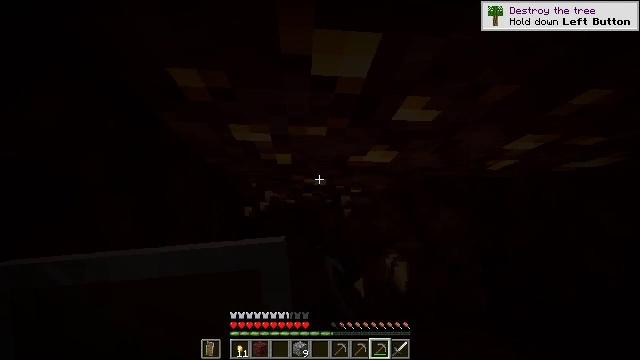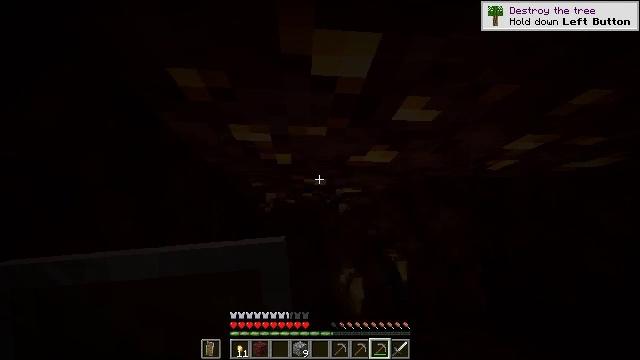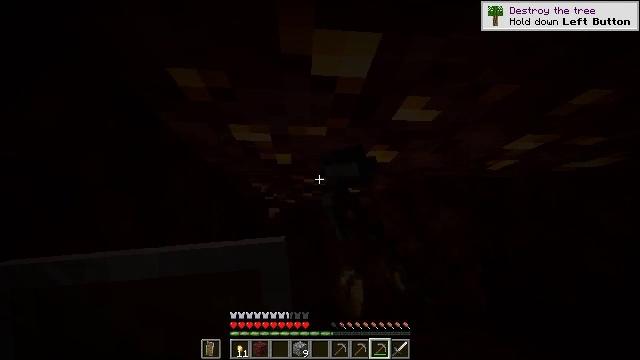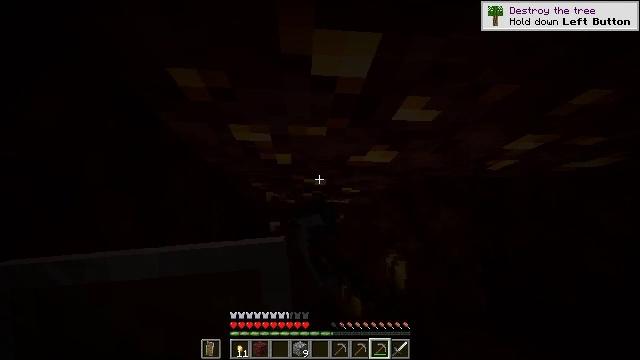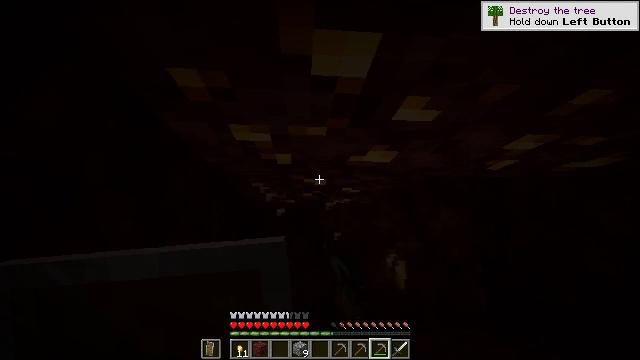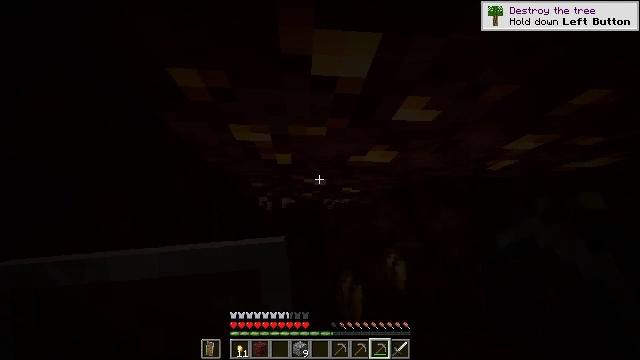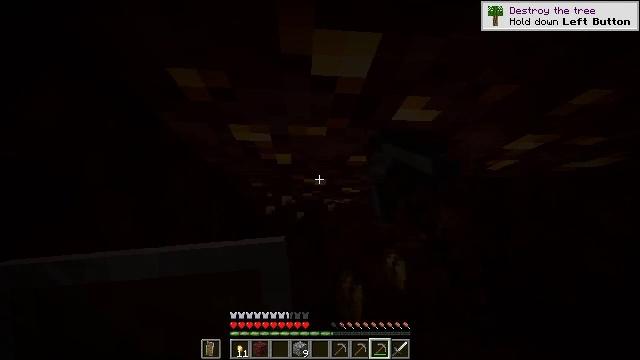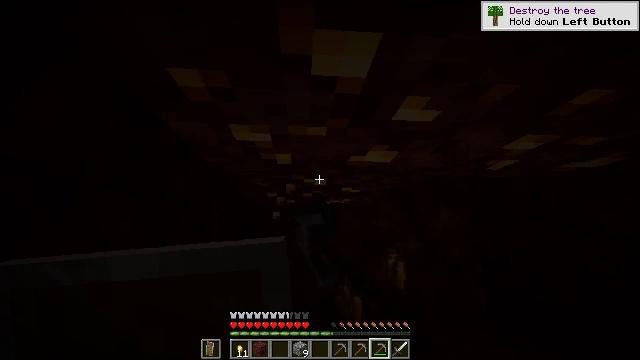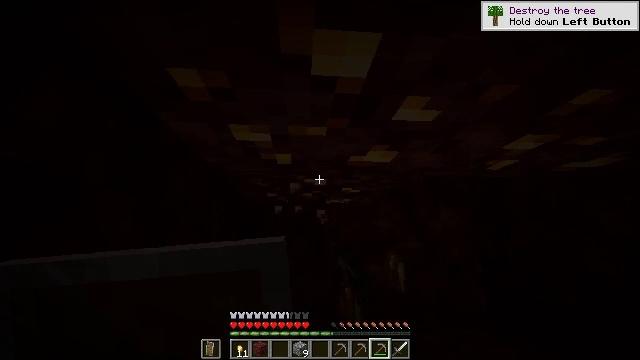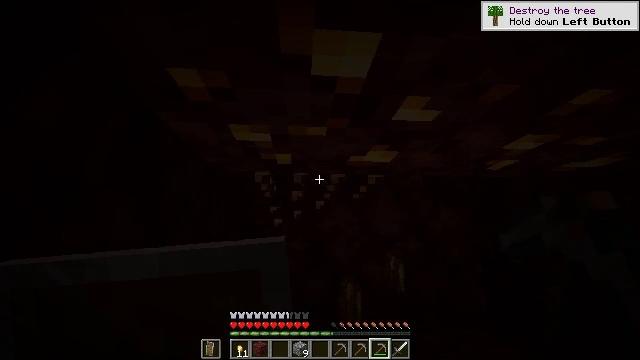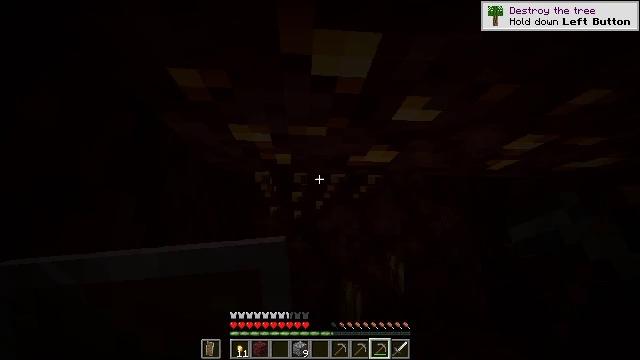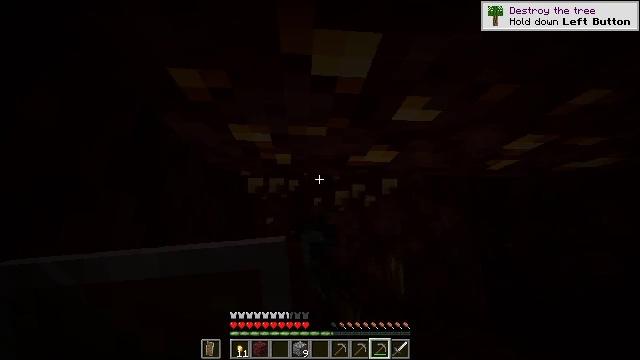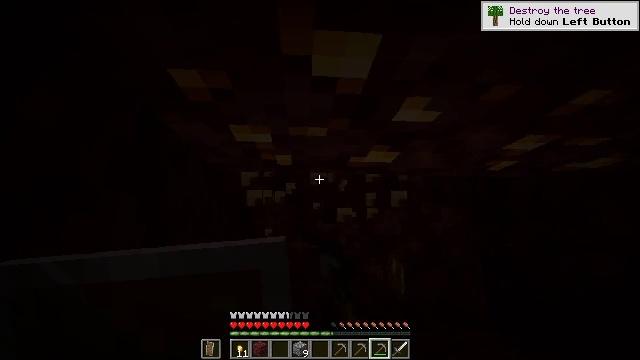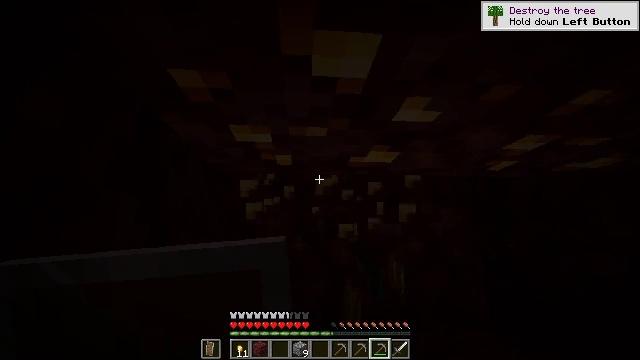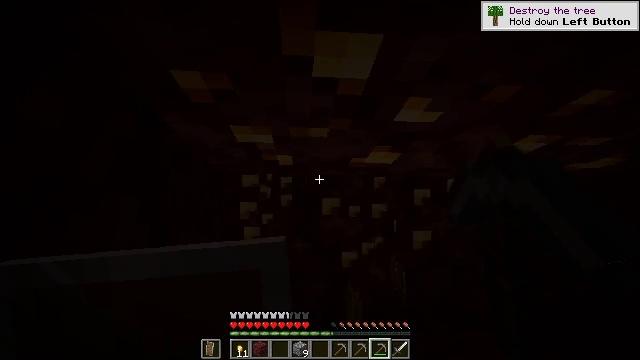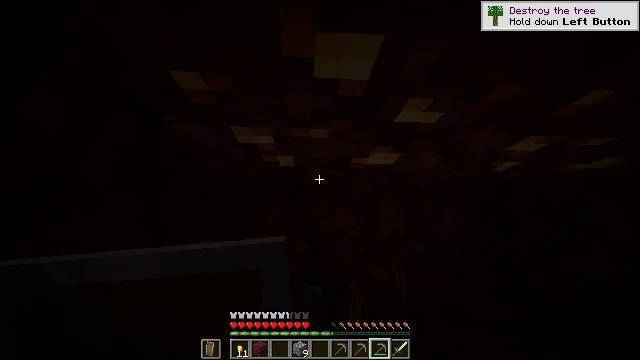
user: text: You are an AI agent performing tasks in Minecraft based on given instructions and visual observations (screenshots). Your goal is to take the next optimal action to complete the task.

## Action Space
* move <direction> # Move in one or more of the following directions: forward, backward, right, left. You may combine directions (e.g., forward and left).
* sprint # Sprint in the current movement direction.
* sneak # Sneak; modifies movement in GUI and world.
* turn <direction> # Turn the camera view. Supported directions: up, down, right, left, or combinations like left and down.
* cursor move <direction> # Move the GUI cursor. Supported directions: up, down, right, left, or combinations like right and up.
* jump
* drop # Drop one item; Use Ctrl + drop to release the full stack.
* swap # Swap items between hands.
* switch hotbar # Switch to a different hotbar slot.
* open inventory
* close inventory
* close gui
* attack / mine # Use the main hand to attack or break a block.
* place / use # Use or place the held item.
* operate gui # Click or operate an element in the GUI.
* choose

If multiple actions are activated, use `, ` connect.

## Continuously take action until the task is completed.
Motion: motion action
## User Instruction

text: Find and mine nether gold ore.
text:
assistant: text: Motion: attack / mine
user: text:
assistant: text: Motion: attack / mine
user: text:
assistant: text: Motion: attack / mine
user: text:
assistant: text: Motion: attack / mine
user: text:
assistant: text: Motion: attack / mine
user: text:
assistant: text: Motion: attack / mine
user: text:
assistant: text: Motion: attack / mine
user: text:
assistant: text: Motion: attack / mine
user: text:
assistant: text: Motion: attack / mine
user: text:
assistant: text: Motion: attack / mine
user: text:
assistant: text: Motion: attack / mine
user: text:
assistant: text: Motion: attack / mine
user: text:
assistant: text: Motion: attack / mine
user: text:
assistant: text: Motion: attack / mine
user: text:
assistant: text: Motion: attack / mine
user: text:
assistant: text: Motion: attack / mine
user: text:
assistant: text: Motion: turn up, attack / mine
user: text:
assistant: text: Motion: turn up, attack / mine
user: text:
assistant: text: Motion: turn right and up, attack / mine
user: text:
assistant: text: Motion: turn up, attack / mine
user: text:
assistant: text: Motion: attack / mine
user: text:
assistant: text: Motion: attack / mine
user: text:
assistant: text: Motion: attack / mine
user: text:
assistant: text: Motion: attack / mine
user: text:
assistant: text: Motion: attack / mine
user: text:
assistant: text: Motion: attack / mine
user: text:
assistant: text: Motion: attack / mine
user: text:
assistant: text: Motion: attack / mine
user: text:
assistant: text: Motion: attack / mine
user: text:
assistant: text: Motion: attack / mine